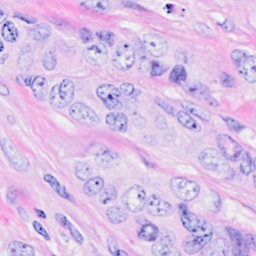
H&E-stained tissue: Breast